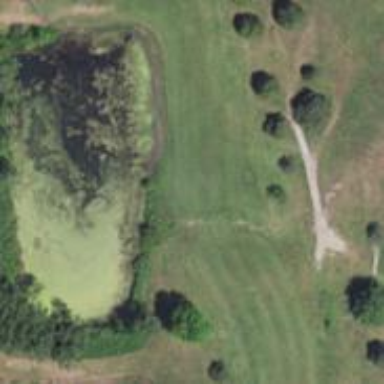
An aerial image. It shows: Picturesque scene of golf course with lateral water hazard.